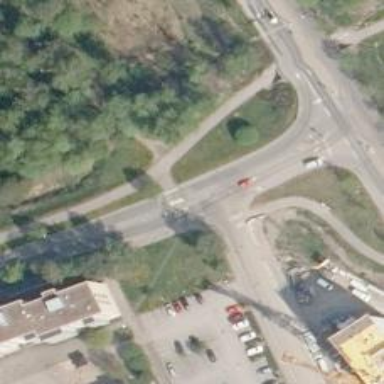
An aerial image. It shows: Asphalt cycle track.